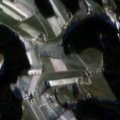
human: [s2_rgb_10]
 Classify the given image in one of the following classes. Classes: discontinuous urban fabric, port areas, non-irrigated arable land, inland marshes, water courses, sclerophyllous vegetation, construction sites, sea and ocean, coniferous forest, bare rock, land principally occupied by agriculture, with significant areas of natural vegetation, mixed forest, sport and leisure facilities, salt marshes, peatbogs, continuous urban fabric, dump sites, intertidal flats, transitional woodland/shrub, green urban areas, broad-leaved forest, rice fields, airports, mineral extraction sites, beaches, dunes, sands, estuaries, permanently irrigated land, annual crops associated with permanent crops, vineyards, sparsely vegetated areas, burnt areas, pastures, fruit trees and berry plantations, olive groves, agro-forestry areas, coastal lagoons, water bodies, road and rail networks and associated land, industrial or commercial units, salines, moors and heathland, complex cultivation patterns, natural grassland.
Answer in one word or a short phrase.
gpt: non-irrigated arable land, pastures, complex cultivation patterns, land principally occupied by agriculture, with significant areas of natural vegetation, coniferous forest, mixed forest